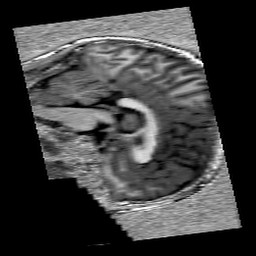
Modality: UNIT1
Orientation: sagittal
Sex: male
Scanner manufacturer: siemens
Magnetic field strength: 3 T
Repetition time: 5 s
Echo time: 0.00355 s